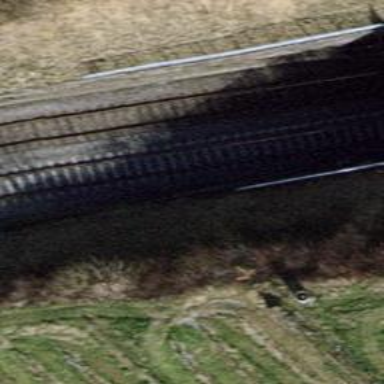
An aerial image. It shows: Railway track with contact lines for electrification.